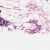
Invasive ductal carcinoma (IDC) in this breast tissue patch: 0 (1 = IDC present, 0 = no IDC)